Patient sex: M
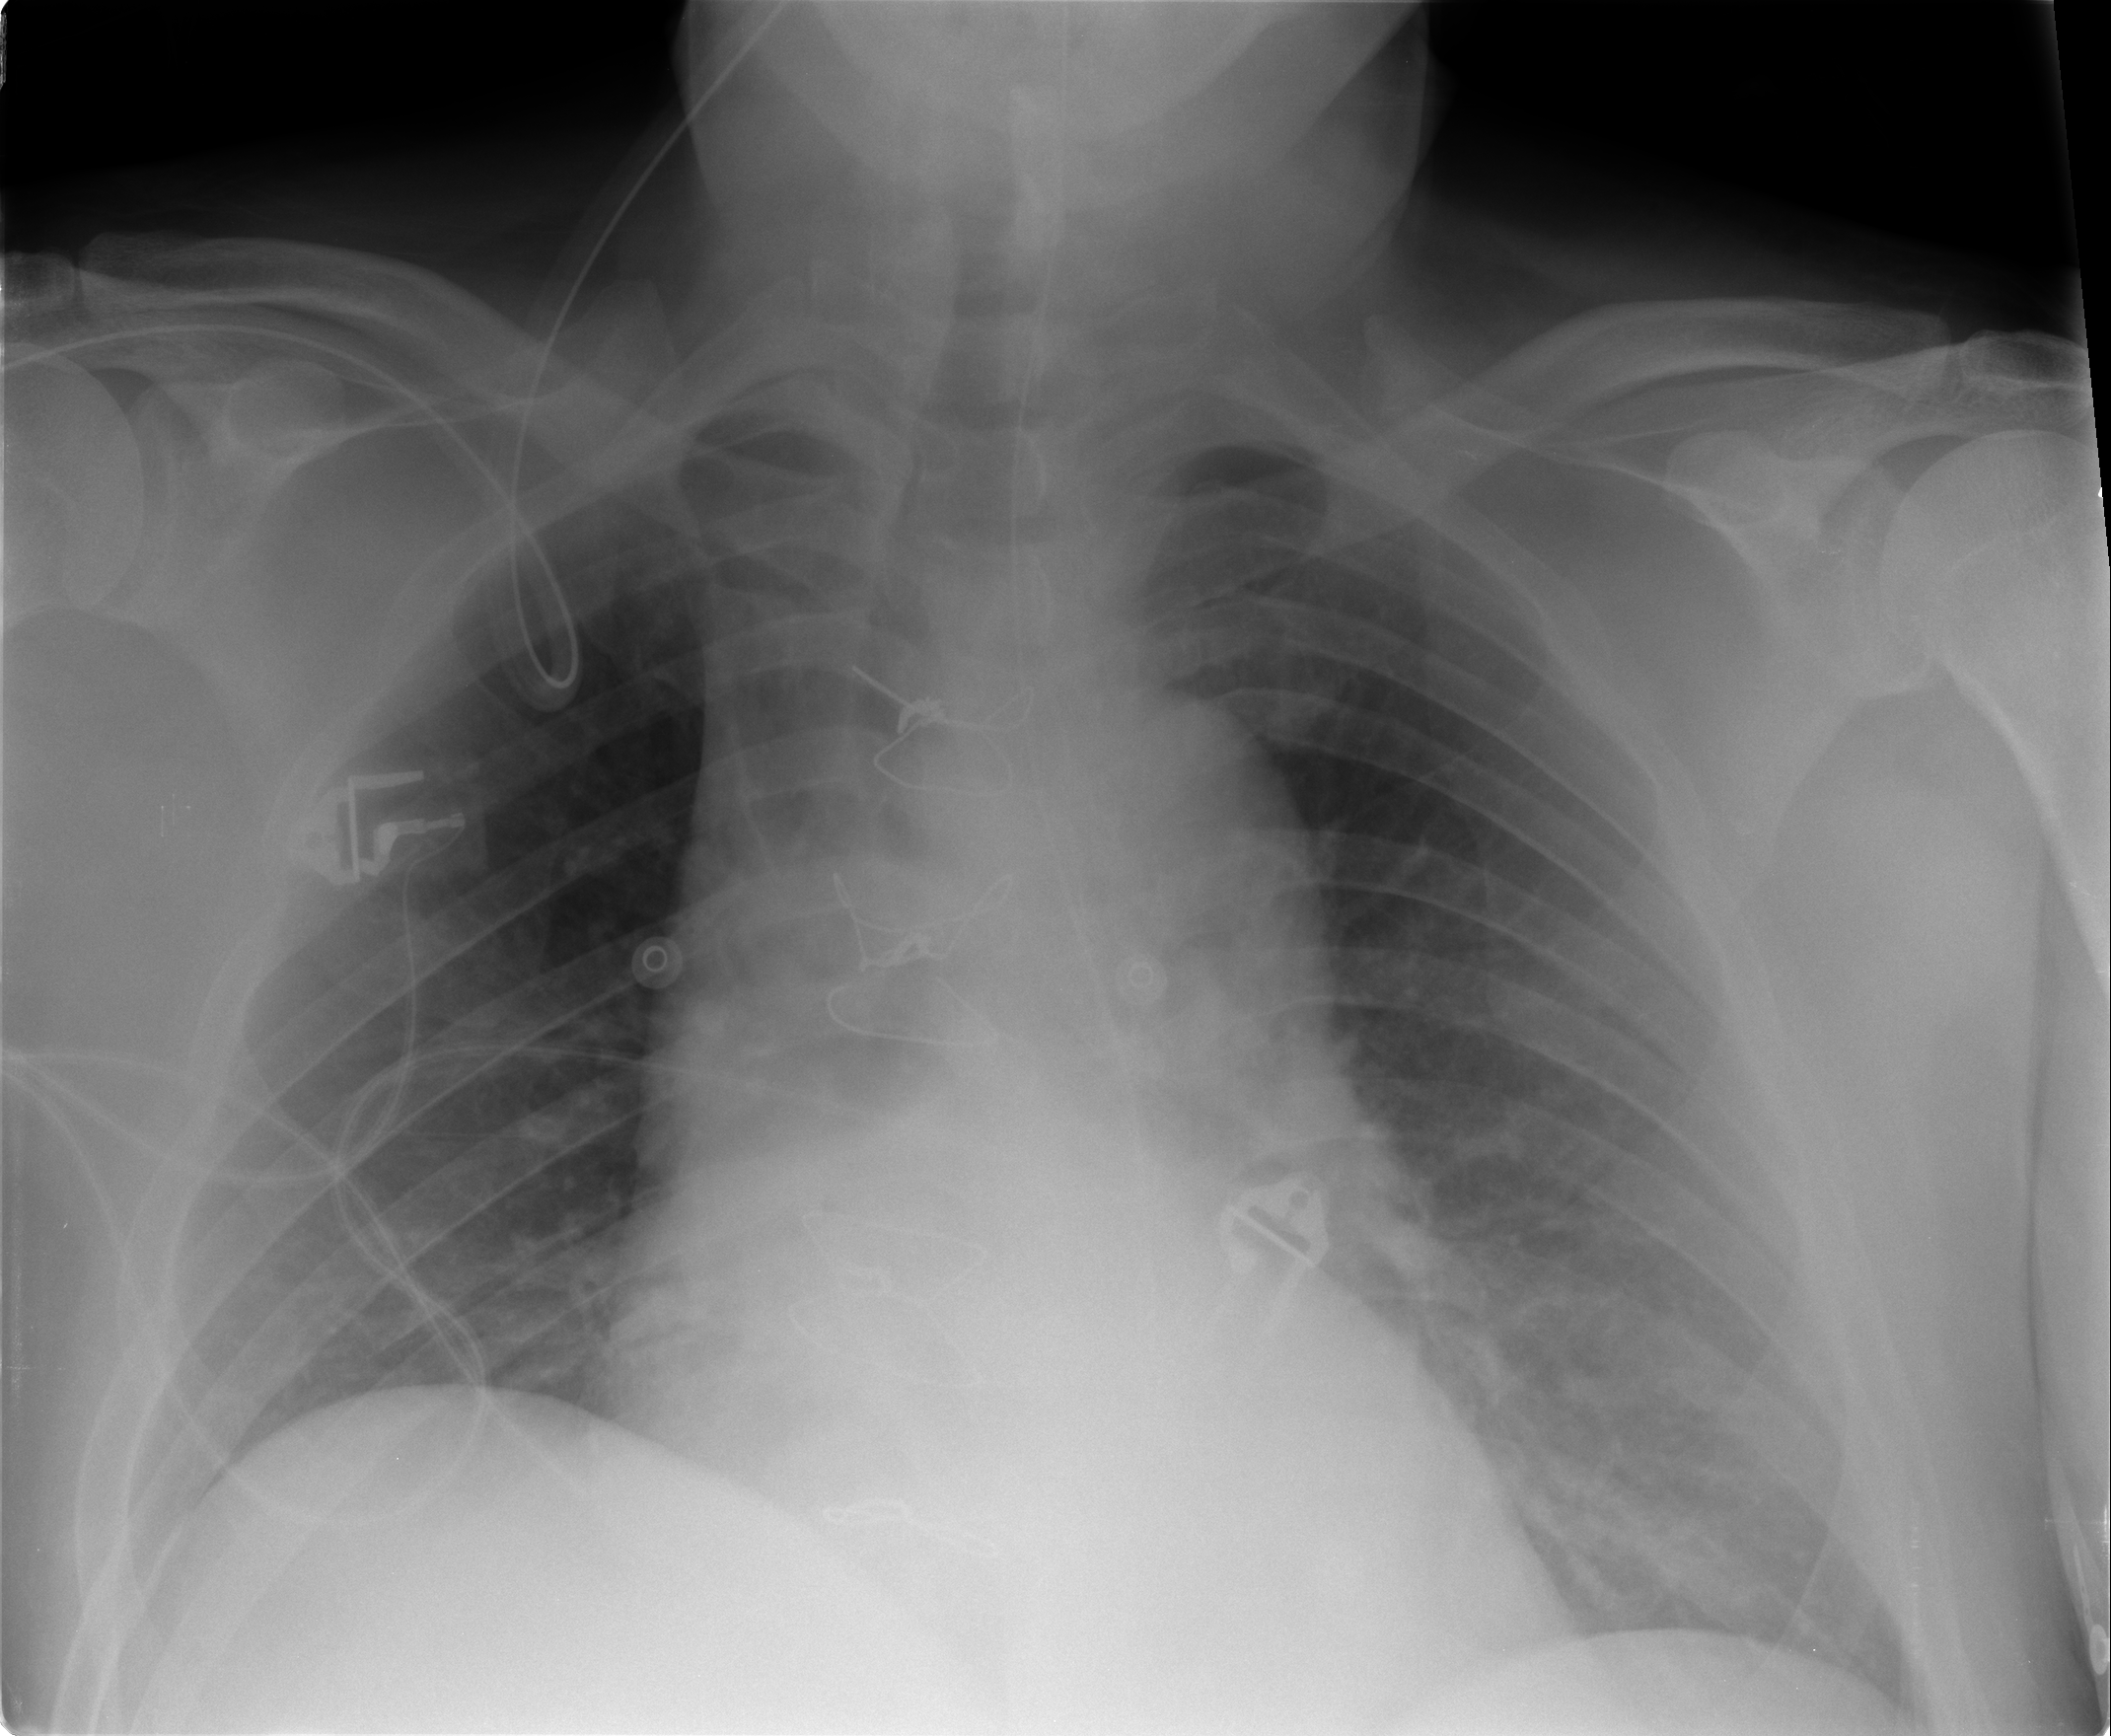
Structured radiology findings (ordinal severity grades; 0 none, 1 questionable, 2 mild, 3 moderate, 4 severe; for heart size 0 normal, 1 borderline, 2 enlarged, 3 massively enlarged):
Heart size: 0
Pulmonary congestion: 0
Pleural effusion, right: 0
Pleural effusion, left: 1
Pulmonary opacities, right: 0
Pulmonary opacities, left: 0
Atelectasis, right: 0
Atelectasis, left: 2